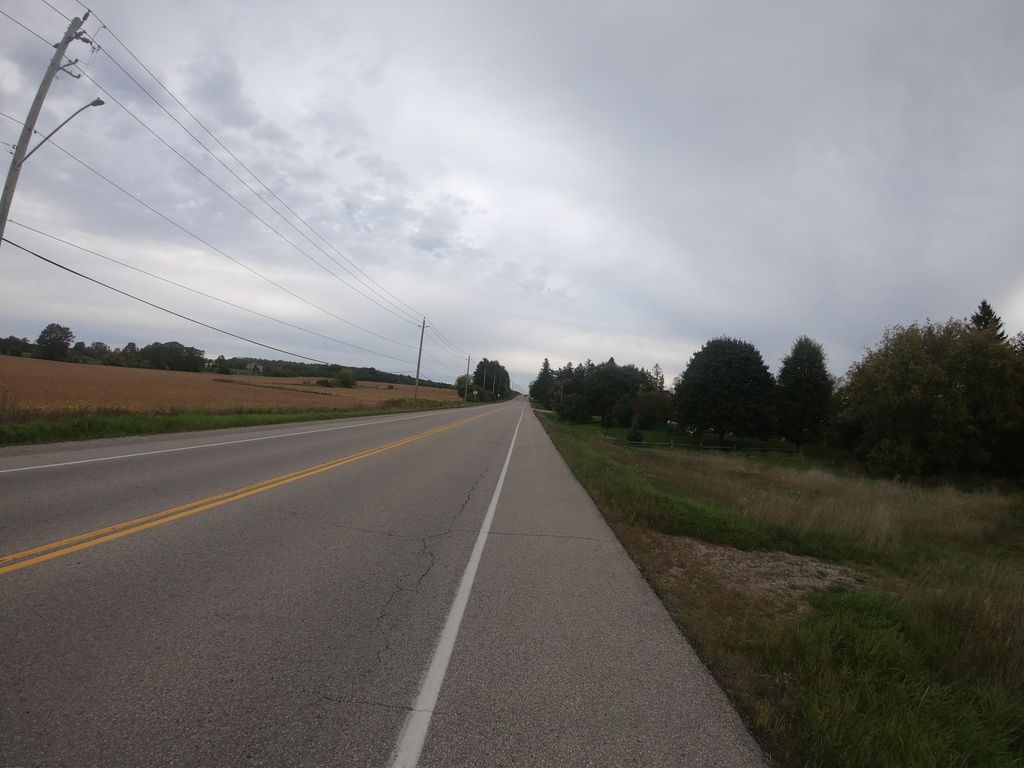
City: kitchener-waterloo